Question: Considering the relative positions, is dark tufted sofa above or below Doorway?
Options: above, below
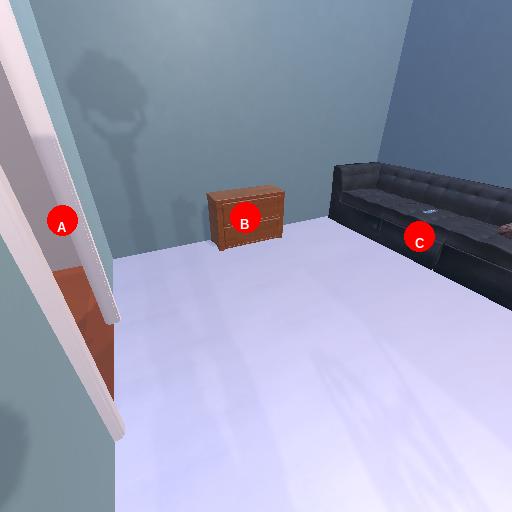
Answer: above